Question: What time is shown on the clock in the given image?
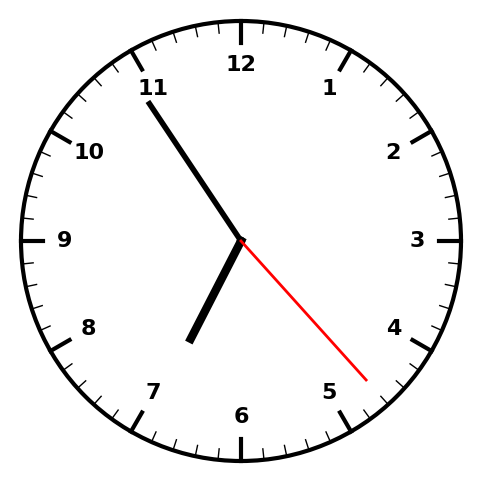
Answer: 06:54:23